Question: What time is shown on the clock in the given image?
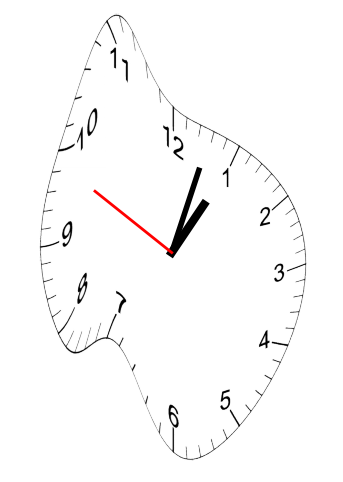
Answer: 01:02:49